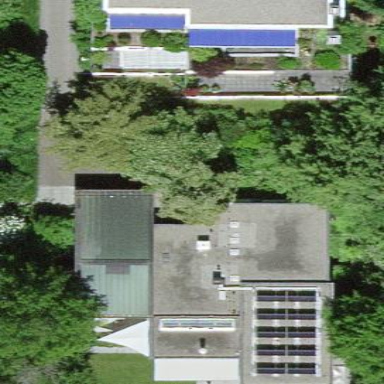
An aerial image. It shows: Residential building.